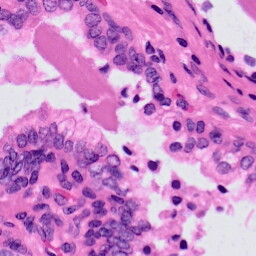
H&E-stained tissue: Prostate